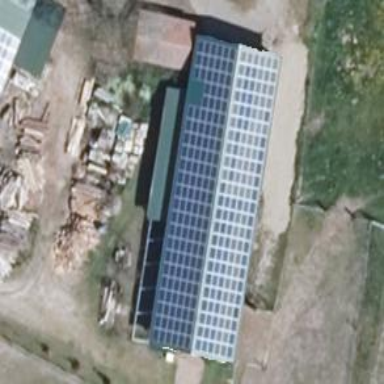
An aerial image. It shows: Solar-powered generator using photovoltaic technology. This small installation generates electricity through solar photovoltaic panels.